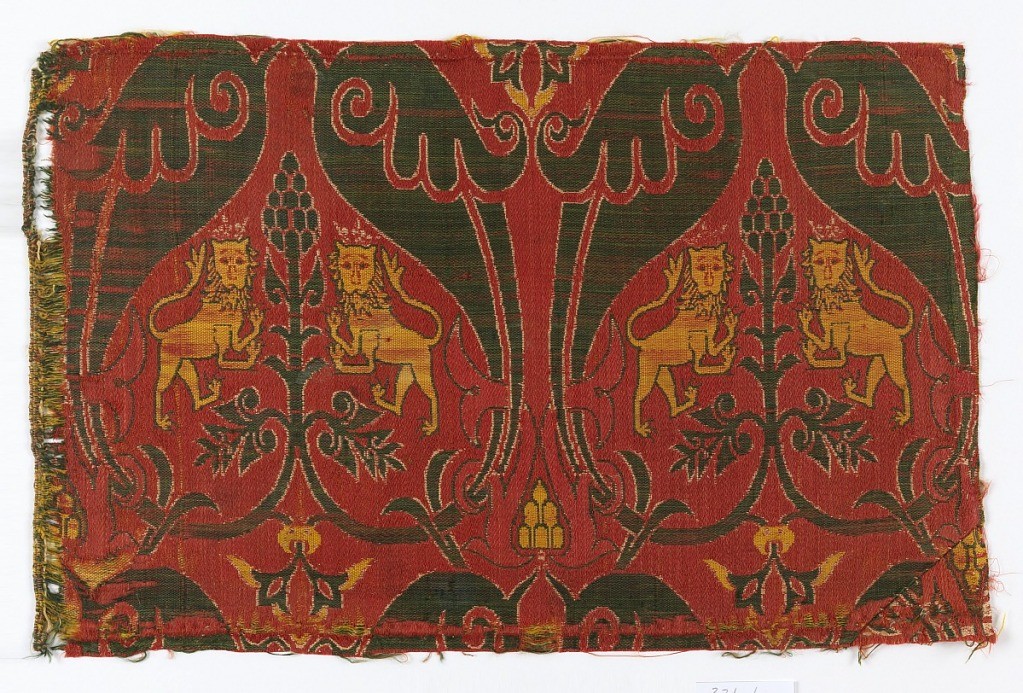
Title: Fragments
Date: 15th century
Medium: silk Technique: 4&1 satin patterned by plain weave (lampas)
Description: Irregularly shaped fragment of woven silk. Large, curving leaves form an inverted heart-shaped framework resolving in a center stem surmounted by a cone. Confronted rampant crowned lions flank the center stem. In red, yellow and white on a deep green satin ground.